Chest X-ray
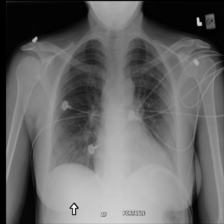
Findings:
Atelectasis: positive
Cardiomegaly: positive
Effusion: negative
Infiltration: positive
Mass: negative
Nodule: negative
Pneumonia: negative
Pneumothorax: negative
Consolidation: negative
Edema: negative
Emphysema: negative
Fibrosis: negative
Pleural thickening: negative
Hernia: negative